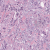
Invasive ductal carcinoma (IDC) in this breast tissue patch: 1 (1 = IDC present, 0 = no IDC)